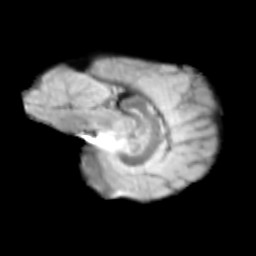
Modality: T2w
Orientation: sagittal
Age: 11
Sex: male
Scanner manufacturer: siemens
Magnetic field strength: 3 T
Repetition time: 3.8 s
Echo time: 0.07 s